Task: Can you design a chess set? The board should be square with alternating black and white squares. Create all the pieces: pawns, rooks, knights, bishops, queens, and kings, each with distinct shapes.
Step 1412:
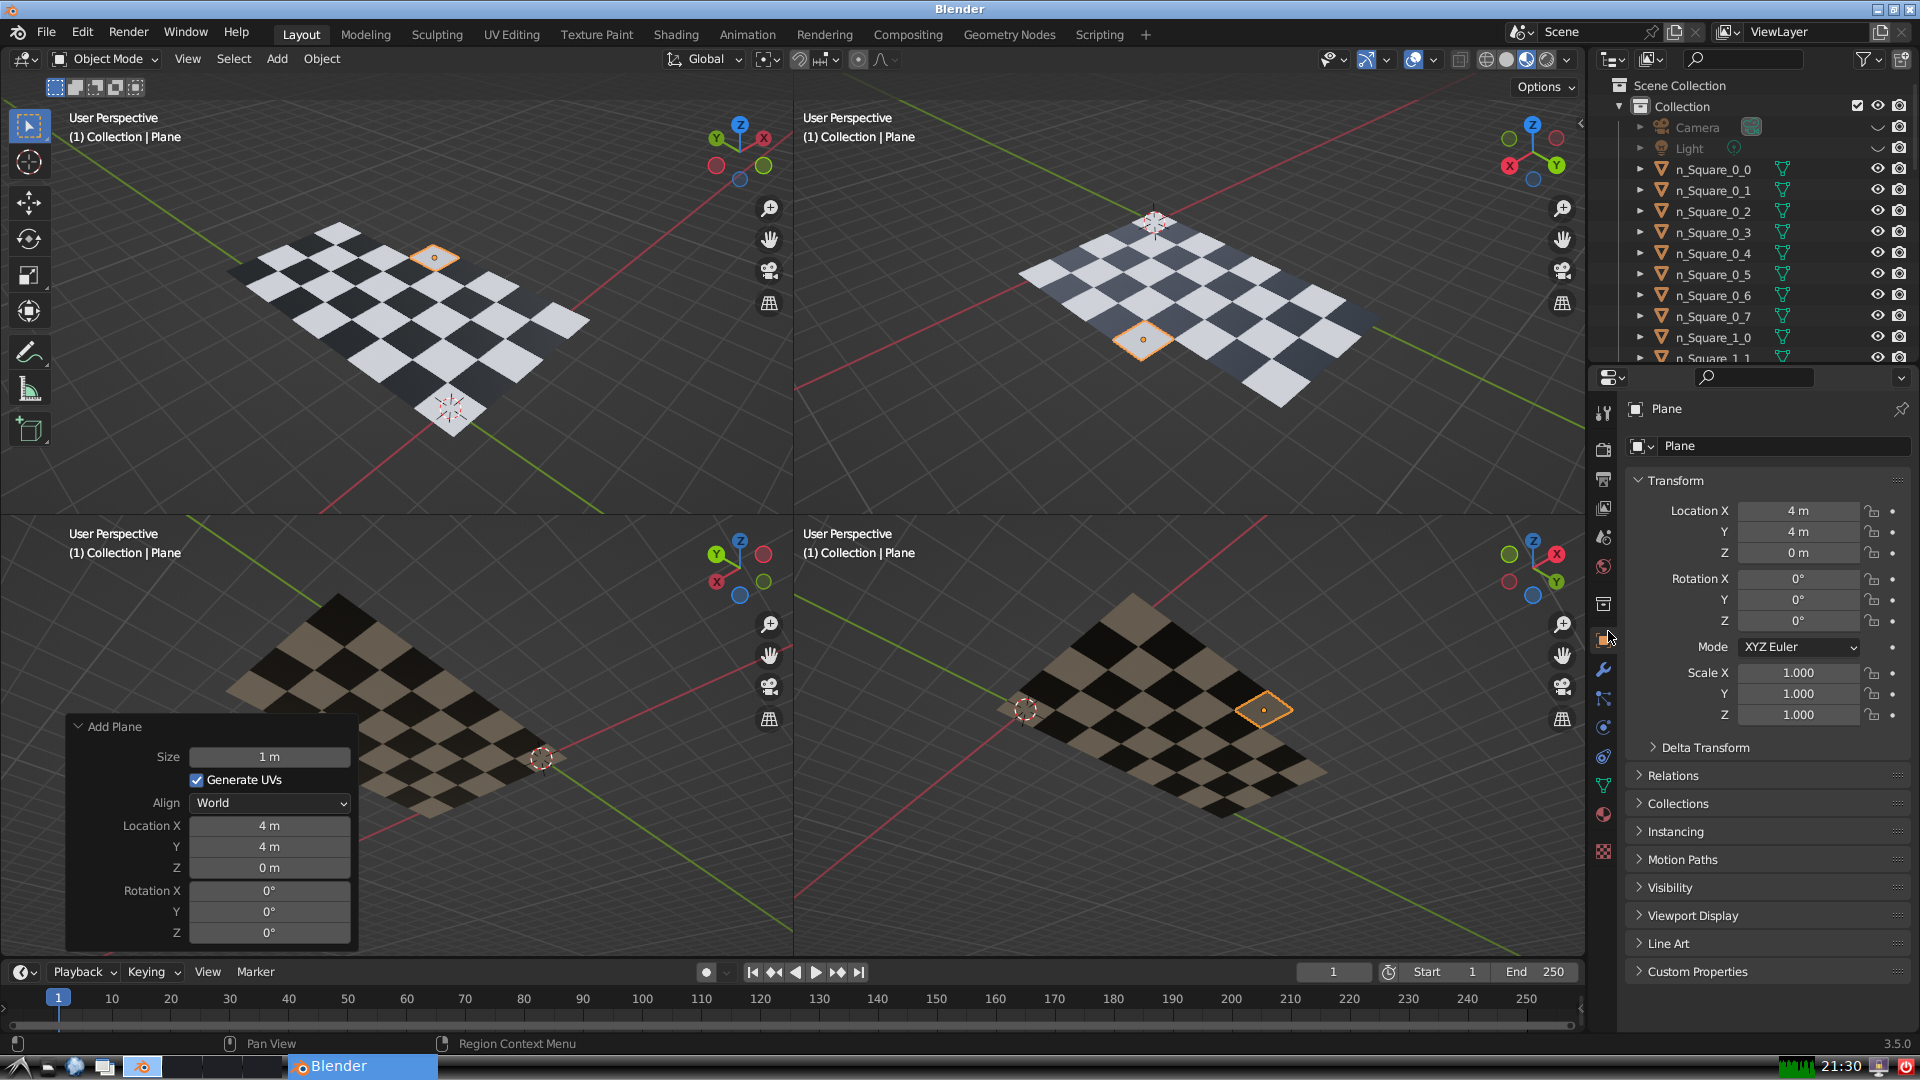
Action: {"mouse_move": [1732, 445]}